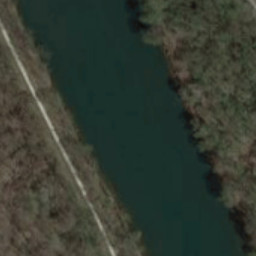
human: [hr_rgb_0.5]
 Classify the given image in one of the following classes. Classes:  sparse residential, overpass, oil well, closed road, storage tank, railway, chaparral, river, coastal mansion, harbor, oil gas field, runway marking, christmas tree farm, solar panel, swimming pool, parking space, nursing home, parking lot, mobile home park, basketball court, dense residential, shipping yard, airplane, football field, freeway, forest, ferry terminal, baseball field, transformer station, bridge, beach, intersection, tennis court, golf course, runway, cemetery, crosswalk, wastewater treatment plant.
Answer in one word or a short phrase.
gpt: river